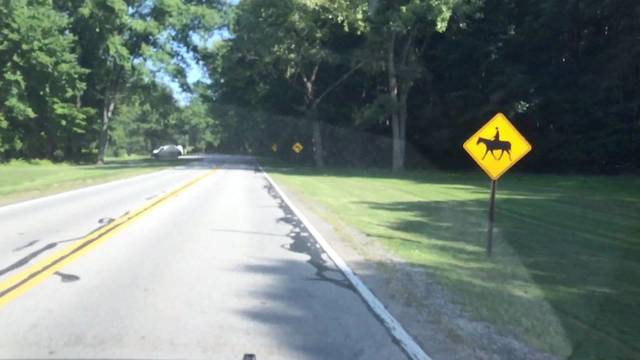
Region: United States
Coordinates: 41.352, -81.849